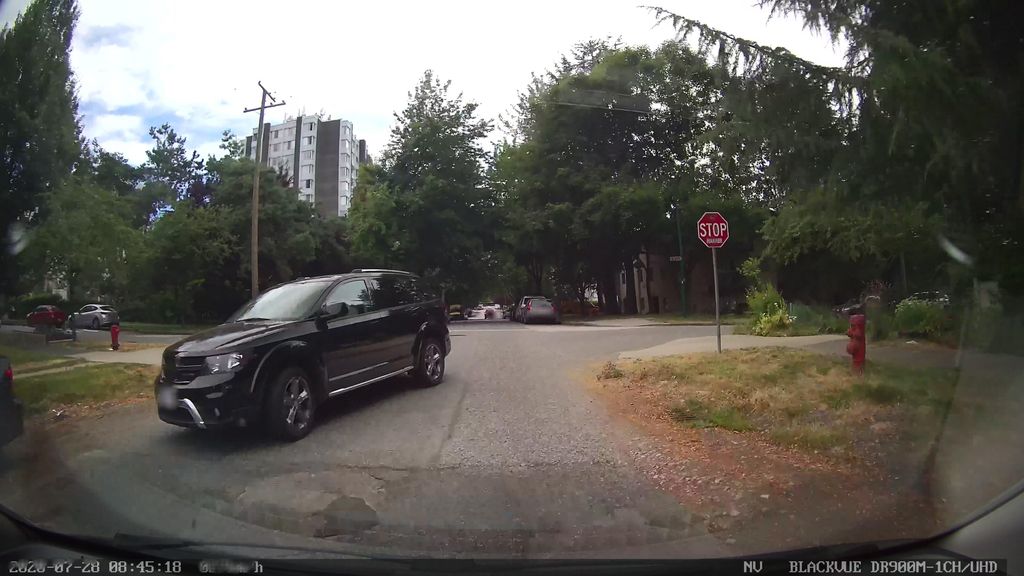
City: vancouver